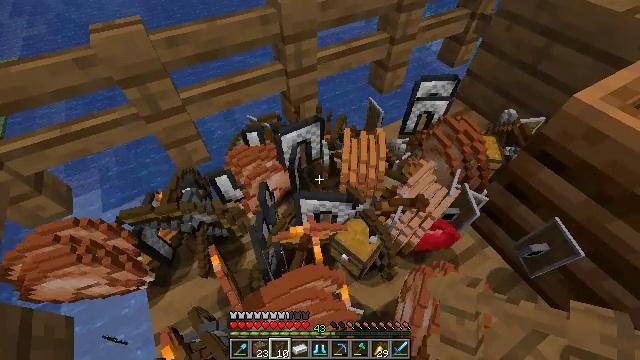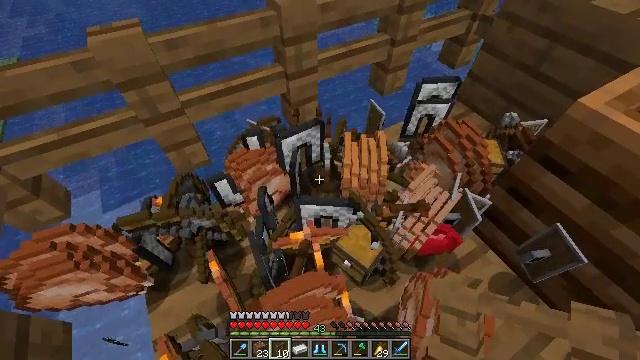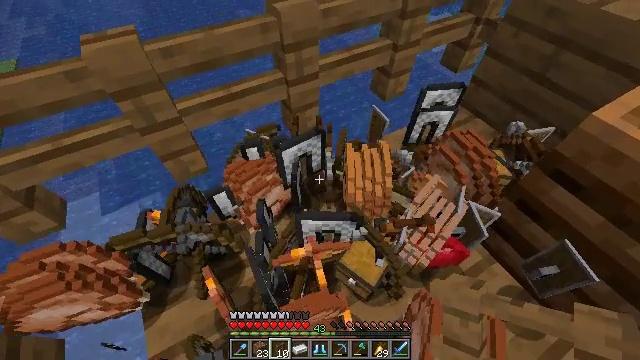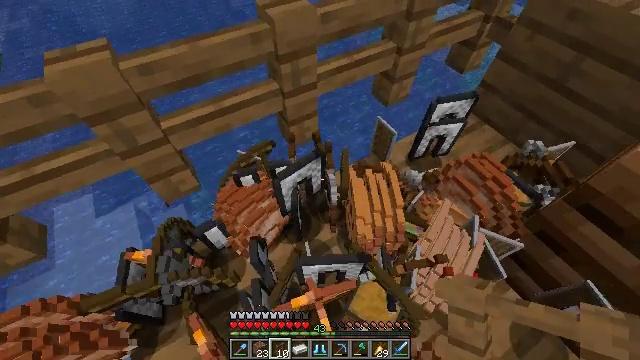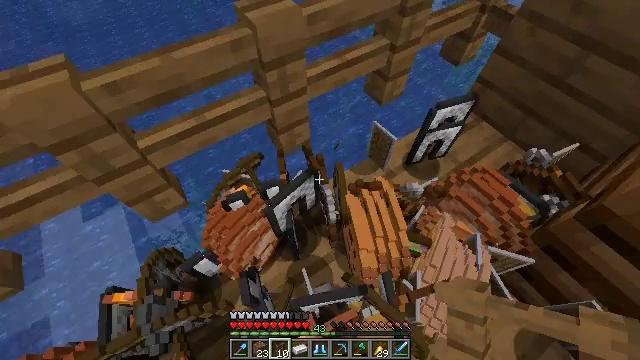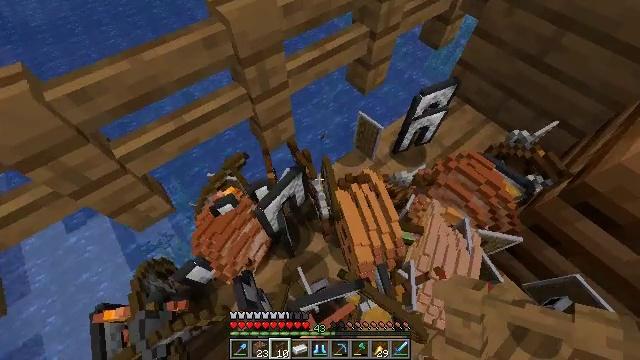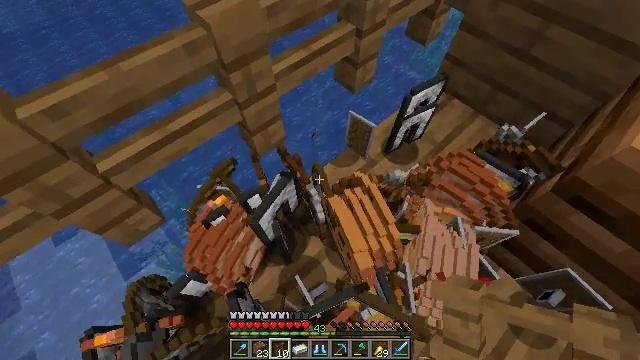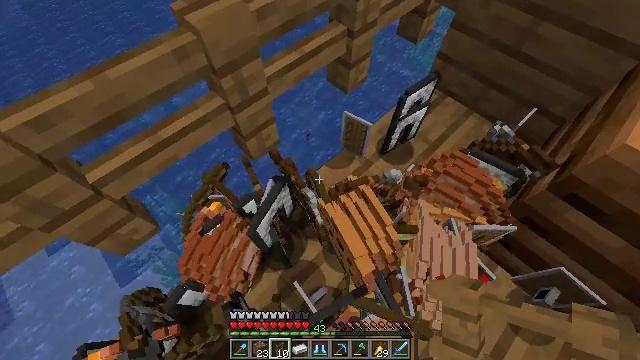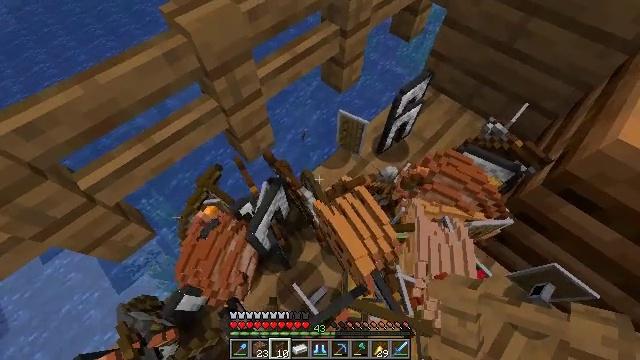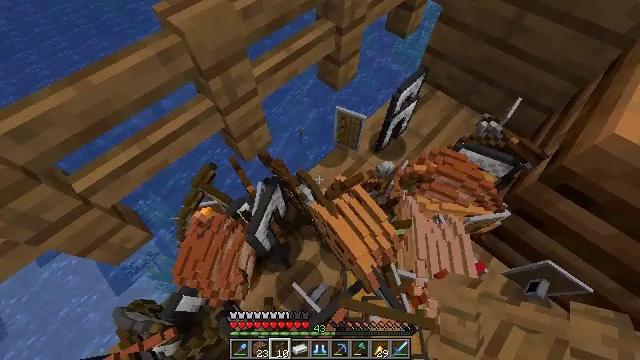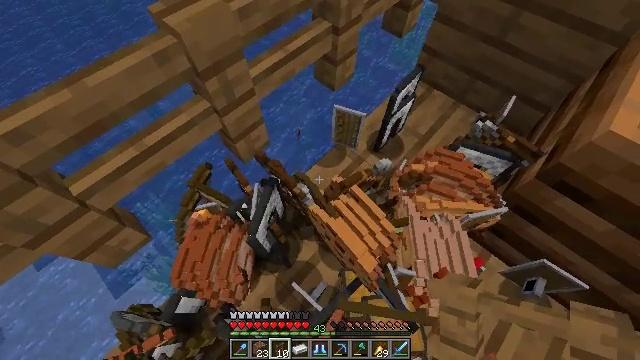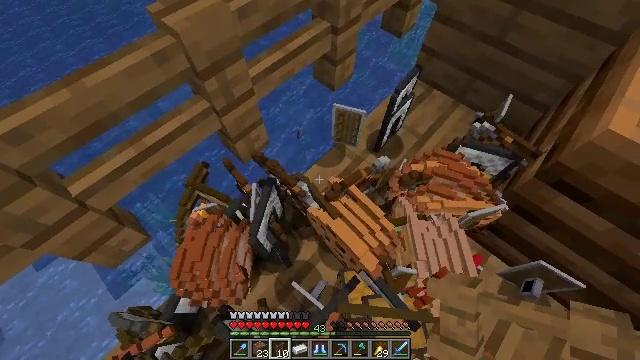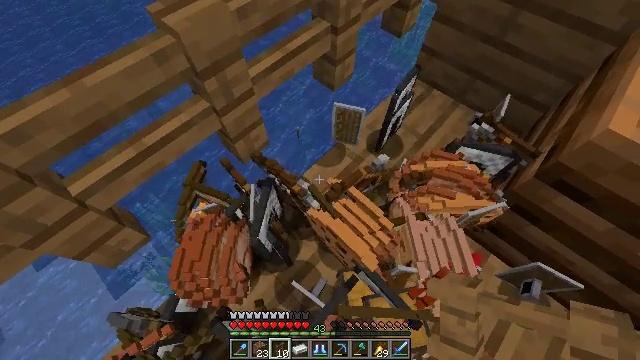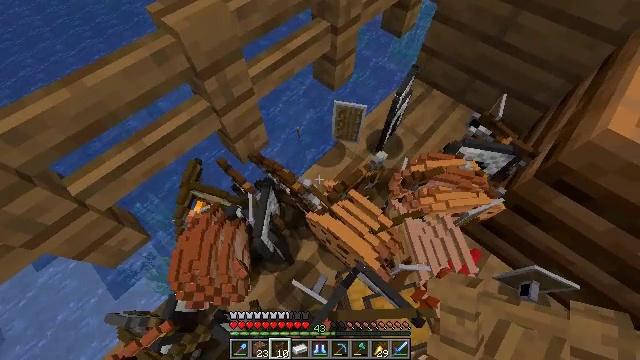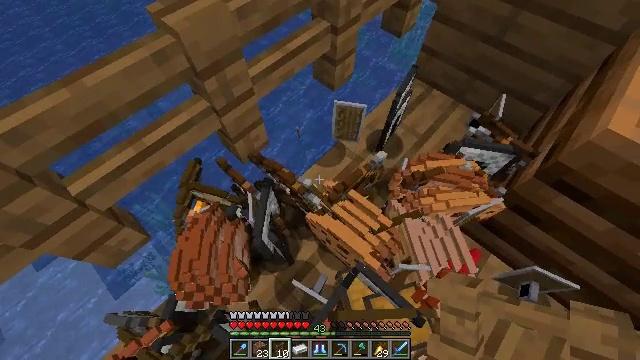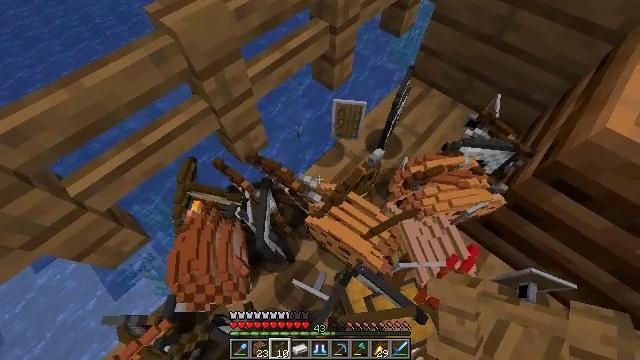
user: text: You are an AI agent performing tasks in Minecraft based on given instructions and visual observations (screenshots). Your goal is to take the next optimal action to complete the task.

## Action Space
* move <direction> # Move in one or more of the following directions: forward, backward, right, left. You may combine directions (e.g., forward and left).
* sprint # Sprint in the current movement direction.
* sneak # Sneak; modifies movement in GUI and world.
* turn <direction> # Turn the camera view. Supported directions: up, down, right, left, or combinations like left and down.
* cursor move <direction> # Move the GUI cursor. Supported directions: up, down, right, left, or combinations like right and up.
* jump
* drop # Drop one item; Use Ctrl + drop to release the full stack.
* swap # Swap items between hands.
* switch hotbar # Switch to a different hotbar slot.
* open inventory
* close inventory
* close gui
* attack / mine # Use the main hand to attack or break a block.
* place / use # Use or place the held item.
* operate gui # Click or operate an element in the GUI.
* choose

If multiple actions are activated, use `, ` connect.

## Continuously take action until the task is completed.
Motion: motion action
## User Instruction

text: Drop chainmail leggings.
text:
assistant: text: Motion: move forward
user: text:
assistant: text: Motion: move forward
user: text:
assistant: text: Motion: move forward, turn down
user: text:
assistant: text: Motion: turn right and down
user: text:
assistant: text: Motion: turn right and down
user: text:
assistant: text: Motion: turn right
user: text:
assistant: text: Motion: turn right
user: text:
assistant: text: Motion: turn right
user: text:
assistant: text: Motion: turn right
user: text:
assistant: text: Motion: no_op
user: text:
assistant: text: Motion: no_op
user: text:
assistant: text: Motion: no_op
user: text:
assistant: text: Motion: no_op
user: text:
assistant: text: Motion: no_op
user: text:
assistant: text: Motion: no_op
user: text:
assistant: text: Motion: turn left
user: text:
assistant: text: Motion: no_op
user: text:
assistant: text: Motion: no_op
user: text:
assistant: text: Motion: no_op
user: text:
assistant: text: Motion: no_op
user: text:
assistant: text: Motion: no_op
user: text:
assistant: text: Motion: no_op
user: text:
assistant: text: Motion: no_op
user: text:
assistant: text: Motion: no_op
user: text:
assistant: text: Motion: open inventory
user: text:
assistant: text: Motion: open inventory
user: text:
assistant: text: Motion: open inventory
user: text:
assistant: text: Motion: no_op
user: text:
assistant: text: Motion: cursor move right
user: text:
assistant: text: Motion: cursor move right